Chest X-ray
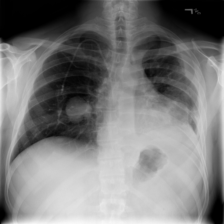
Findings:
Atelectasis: negative
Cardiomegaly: negative
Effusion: negative
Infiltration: positive
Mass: positive
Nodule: negative
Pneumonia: negative
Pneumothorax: negative
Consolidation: negative
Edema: negative
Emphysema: negative
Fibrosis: negative
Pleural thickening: positive
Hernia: negative